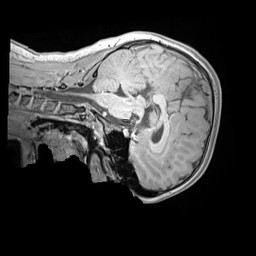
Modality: MP2RAGE
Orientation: sagittal
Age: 11
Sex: female
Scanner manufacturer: siemens
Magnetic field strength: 3 T
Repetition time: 4 s
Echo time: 0.00303 s